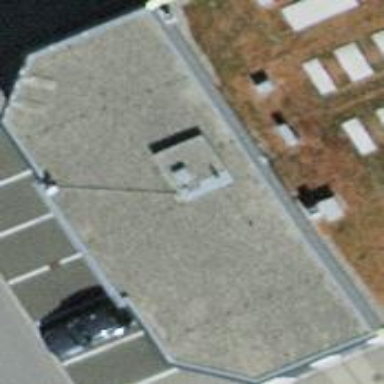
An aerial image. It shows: Flat roof retail building.